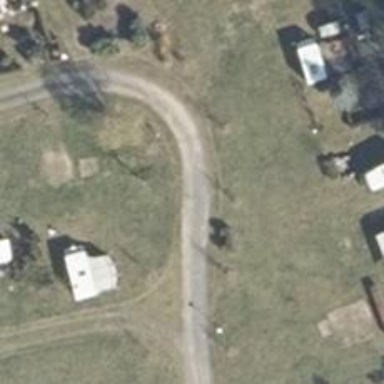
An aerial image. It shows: Driveway.